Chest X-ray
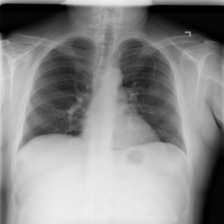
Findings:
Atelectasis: negative
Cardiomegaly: negative
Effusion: negative
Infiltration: negative
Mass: negative
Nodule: negative
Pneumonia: negative
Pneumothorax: negative
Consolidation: negative
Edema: negative
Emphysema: negative
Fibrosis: negative
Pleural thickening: negative
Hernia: negative